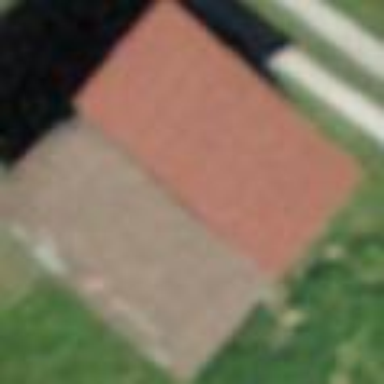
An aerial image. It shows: Simple house.